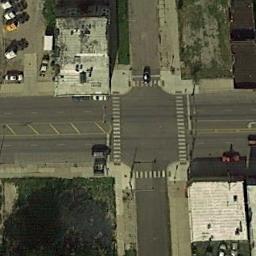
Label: intersection